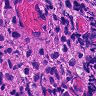
Metastatic tissue present: yes